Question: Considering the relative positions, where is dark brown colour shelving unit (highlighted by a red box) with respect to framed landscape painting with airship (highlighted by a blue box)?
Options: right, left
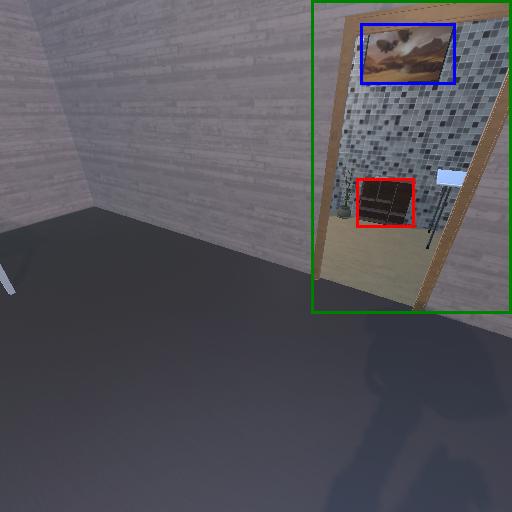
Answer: right